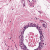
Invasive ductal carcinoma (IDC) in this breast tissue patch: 0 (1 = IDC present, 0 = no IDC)